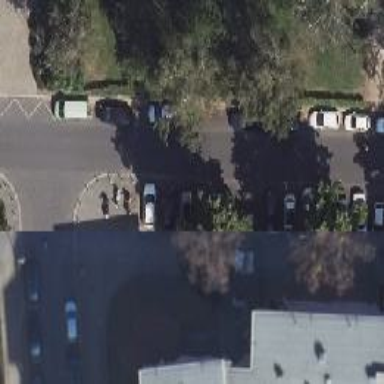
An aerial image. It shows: Residential road with asphalt surface. There is parallel on-street parking on the left lane.